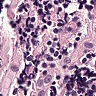
Metastatic tissue present: no